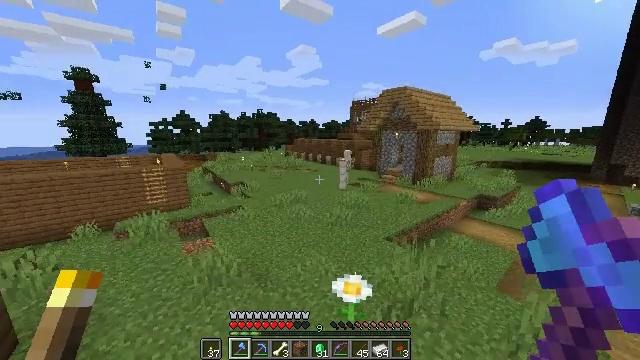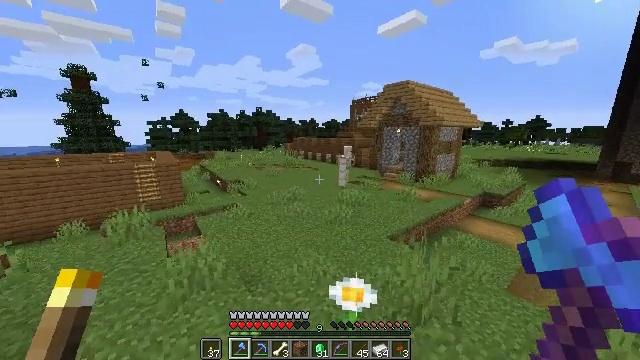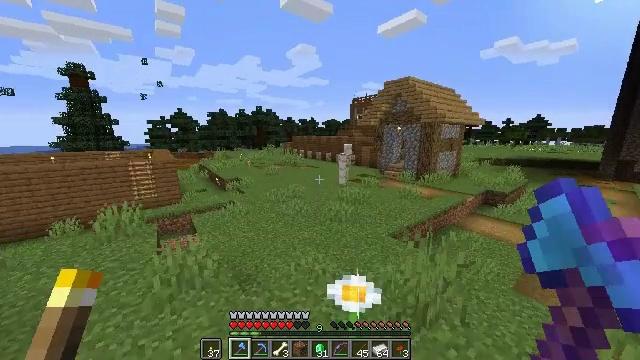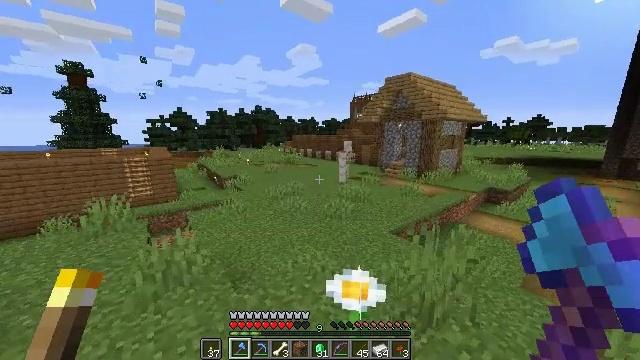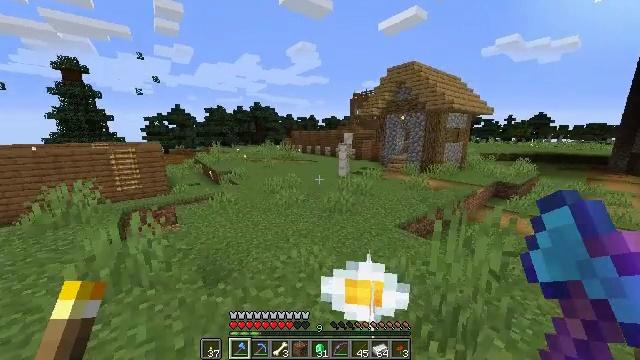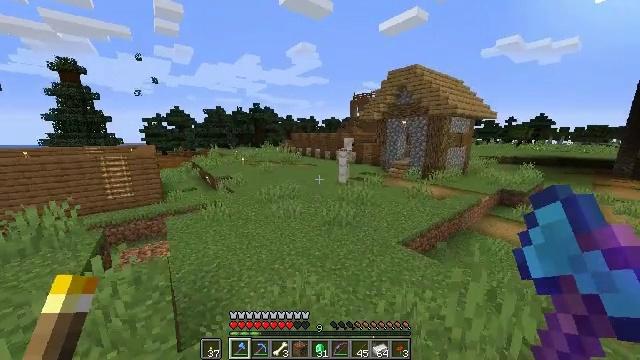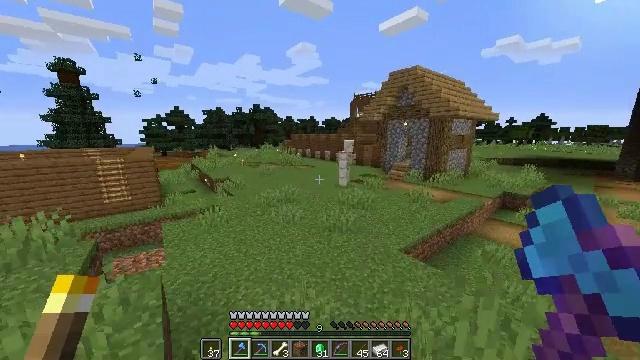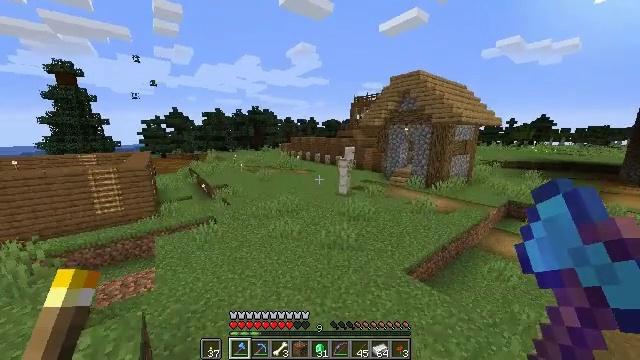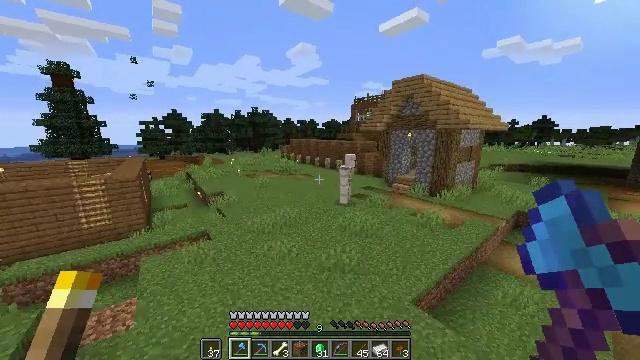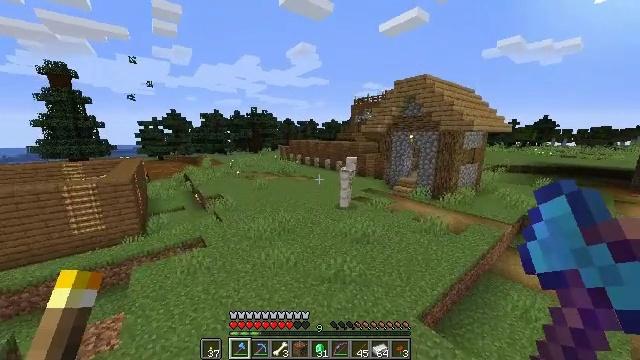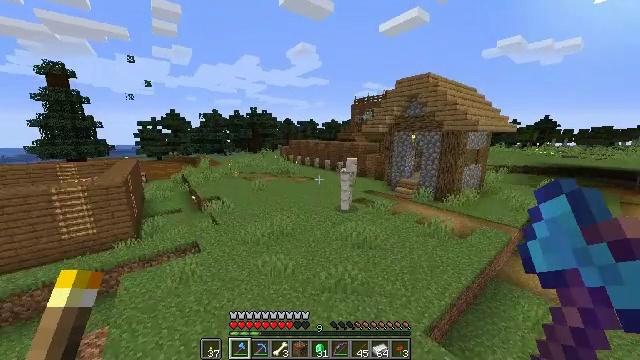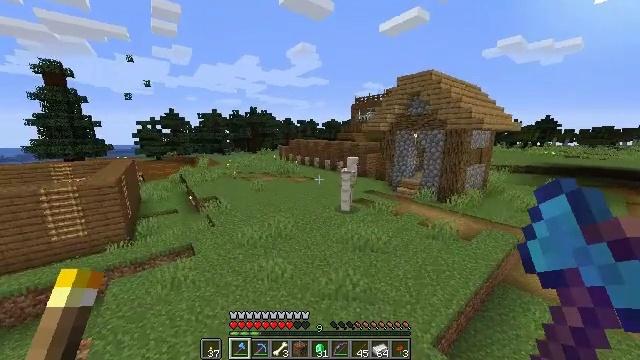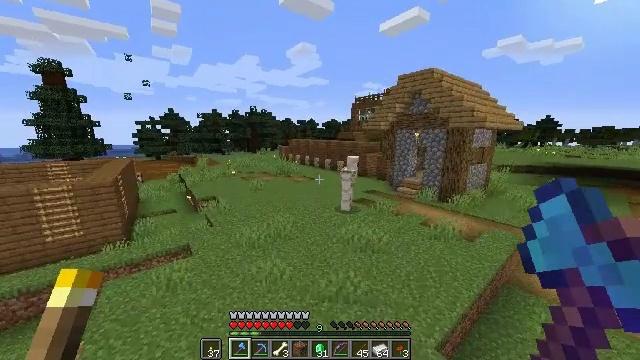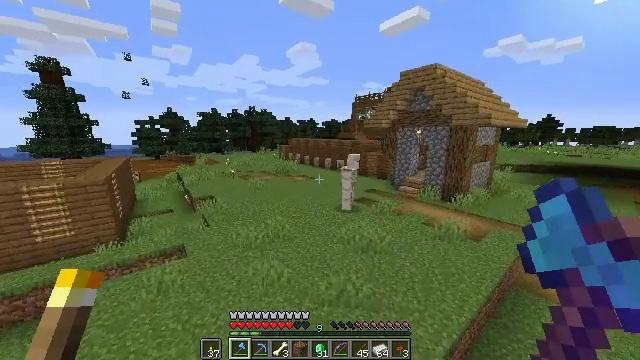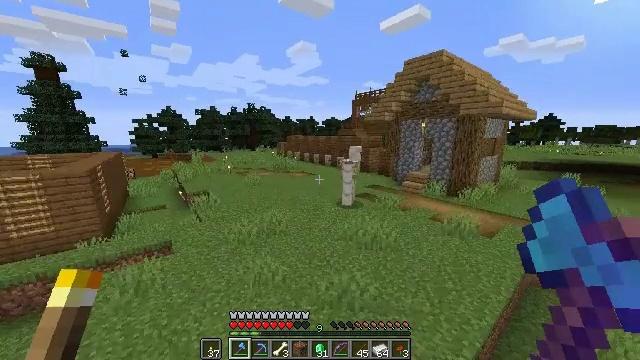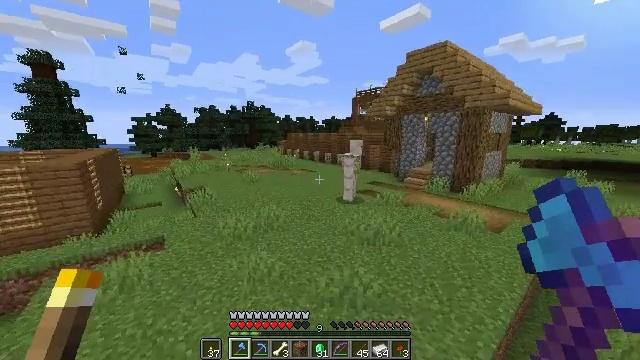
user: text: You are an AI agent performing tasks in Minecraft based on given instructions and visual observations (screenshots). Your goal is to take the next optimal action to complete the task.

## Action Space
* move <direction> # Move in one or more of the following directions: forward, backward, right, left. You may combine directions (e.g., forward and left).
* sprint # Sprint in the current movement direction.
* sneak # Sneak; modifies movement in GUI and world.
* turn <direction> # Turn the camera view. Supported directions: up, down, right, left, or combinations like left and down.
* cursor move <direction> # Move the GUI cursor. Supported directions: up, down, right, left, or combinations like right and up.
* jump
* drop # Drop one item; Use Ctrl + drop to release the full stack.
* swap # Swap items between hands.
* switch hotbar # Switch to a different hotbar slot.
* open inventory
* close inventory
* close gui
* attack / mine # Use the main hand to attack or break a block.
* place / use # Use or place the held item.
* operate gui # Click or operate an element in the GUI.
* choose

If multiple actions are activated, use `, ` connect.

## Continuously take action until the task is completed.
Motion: motion action
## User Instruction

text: Open the crafting table to make some arrows.
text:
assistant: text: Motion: move forward, sprint, jump
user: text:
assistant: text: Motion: move forward, sprint, jump
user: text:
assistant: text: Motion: move forward, sprint, jump
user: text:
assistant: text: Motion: move forward, sprint, jump
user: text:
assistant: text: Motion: move forward, sprint, jump
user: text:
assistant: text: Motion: move forward, sprint, jump
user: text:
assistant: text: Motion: move forward, sprint, jump
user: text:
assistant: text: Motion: move forward, sprint, jump
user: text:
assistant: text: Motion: move forward, sprint, jump
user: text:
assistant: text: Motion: move forward, sprint, jump
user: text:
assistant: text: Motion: move forward, sprint, jump
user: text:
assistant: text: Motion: move forward, sprint, jump
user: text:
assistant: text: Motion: move forward, sprint, jump
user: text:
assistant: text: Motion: move forward, sprint, jump
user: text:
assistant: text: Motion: move forward, sprint, jump
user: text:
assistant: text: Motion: move forward, sprint, jump
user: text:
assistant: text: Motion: move forward, sprint, jump
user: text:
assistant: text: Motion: move forward, sprint, jump
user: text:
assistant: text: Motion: move forward, sprint, jump
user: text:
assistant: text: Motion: move forward, sprint, jump
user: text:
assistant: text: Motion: move forward, sprint, jump
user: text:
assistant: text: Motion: move forward, sprint, jump
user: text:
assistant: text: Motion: move forward, sprint, jump
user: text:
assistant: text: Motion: move forward, sprint, jump
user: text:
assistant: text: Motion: move forward, sprint, jump
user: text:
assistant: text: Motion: move forward, sprint, jump
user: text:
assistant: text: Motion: move forward, sprint, jump
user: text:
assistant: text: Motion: move forward, sprint, jump
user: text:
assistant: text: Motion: move forward, sprint, jump
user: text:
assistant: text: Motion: move forward, sprint, jump